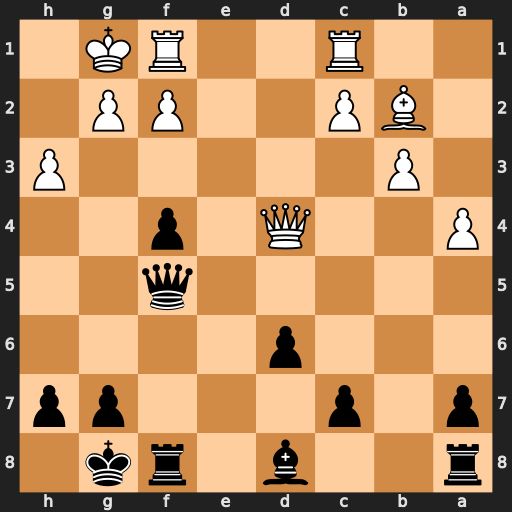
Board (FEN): r2b1rk1/p1p3pp/3p4/5q2/P2Q1p2/1P5P/1BP2PP1/2R2RK1
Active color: b
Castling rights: -
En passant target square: -
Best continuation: Bf6 Qc4+ d5